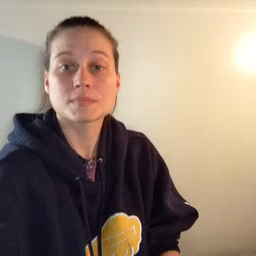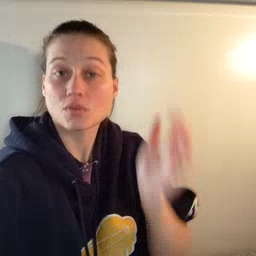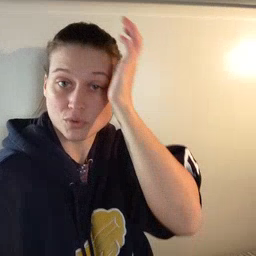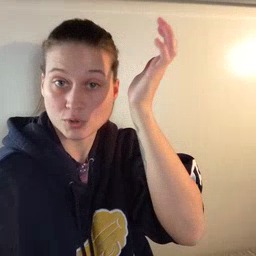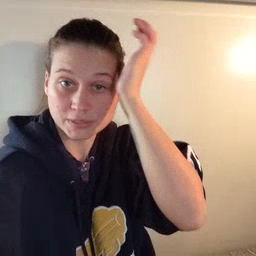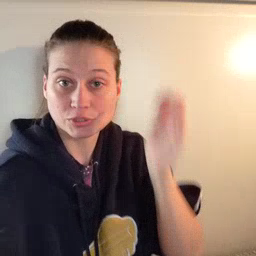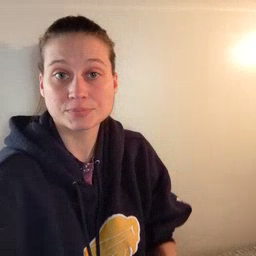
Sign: garbage